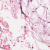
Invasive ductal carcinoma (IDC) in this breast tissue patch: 0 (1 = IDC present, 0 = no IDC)